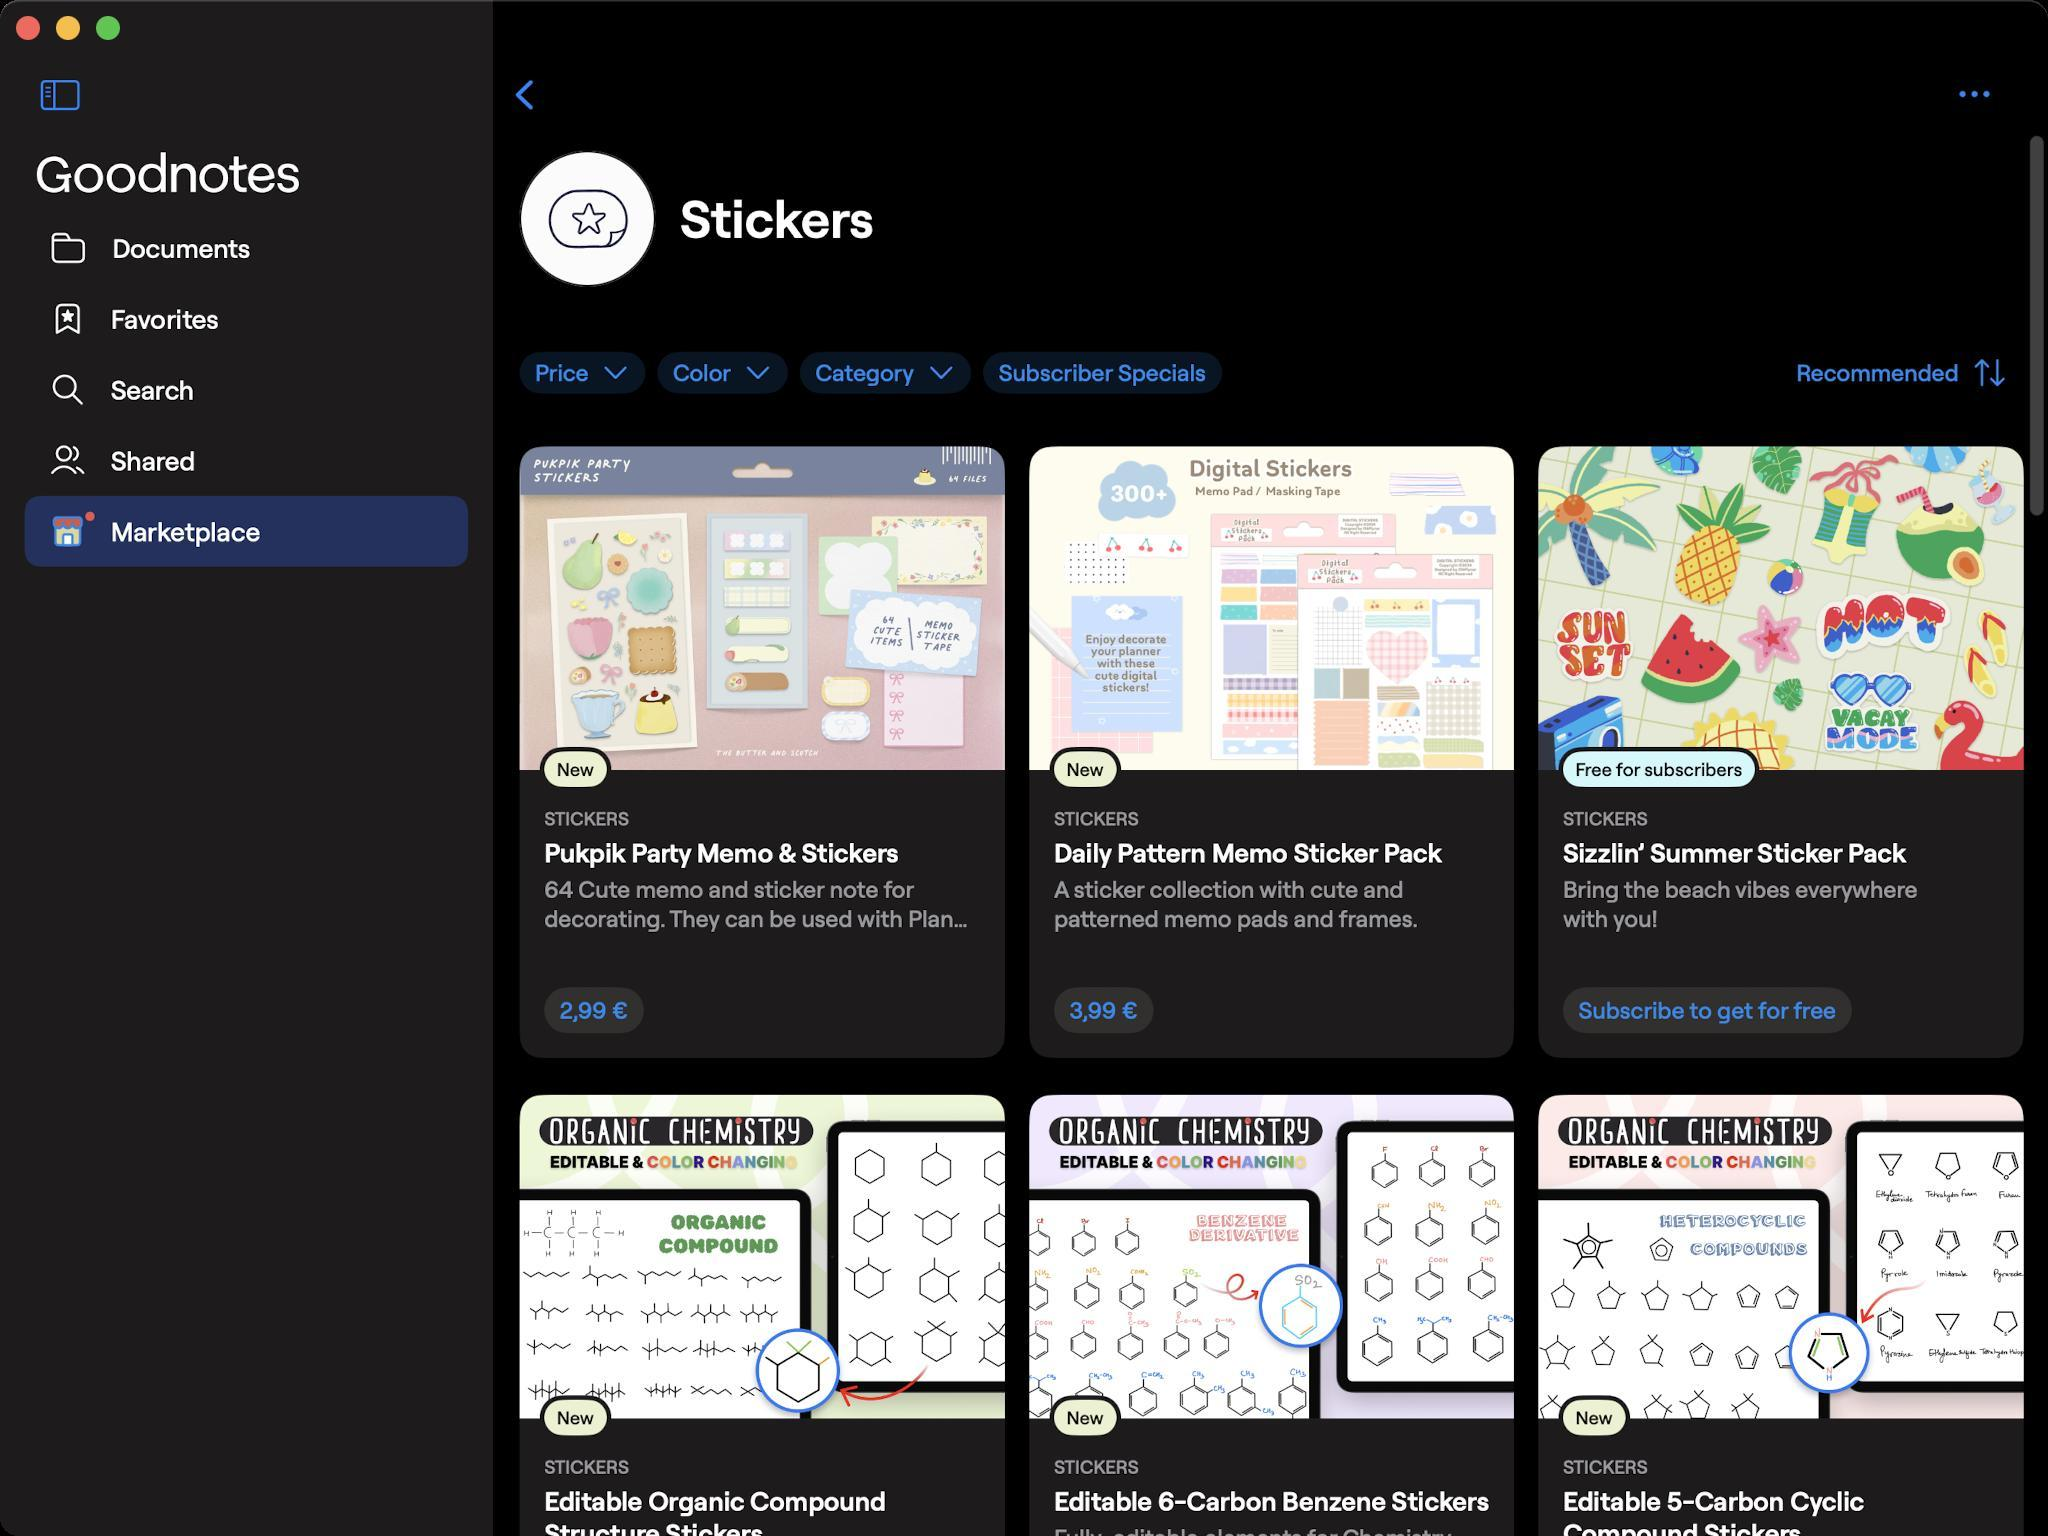
Accessibility tree:
{"name": "Search", "role": "AXWindow", "description": null, "role_description": "standard window", "value": null, "position": "352.00;95.00", "size": "1024;768", "children": [{"name": null, "role": "AXGroup", "description": null, "role_description": "group", "value": null, "position": "0.00;0.00", "size": "1024;768", "children": [{"name": null, "role": "AXGroup", "description": null, "role_description": "group", "value": null, "position": "0.00;0.00", "size": "1024;28", "children": []}, {"name": null, "role": "AXGroup", "description": null, "role_description": "group", "value": null, "position": "0.00;0.00", "size": "1024;15", "children": []}, {"name": null, "role": "AXGroup", "description": null, "role_description": "group", "value": null, "position": "0.00;0.00", "size": "1024;768", "children": [{"name": null, "role": "AXGroup", "description": null, "role_description": "group", "value": null, "position": "-77.00;0.00", "size": "323;768", "children": [{"name": null, "role": "AXGroup", "description": null, "role_description": "Nav bar", "value": null, "position": "-77.00;27.72", "size": "323;38", "children": [{"name": null, "role": "AXButton", "description": "Hide Sidebar", "role_description": "button", "value": null, "position": "10.01;30.03", "size": "40;34", "children": []}]}, {"name": null, "role": "AXGroup", "description": null, "role_description": "group", "value": null, "position": "-77.00;0.00", "size": "323;768", "children": [{"name": null, "role": "AXGroup", "description": null, "role_description": "group", "value": null, "position": "-77.00;0.00", "size": "323;768", "children": [{"name": null, "role": "AXGroup", "description": null, "role_description": "collection", "value": null, "position": "0.00;66.22", "size": "246;702", "children": [{"name": null, "role": "AXStaticText", "description": "Documents", "role_description": "text", "value": null, "position": "12.32;106.26", "size": "222;35", "children": []}, {"name": null, "role": "AXStaticText", "description": "Favorites", "role_description": "text", "value": null, "position": "12.32;141.68", "size": "222;35", "children": []}, {"name": null, "role": "AXStaticText", "description": "Search", "role_description": "text", "value": null, "position": "12.32;177.10", "size": "222;35", "children": []}, {"name": null, "role": "AXStaticText", "description": "Shared", "role_description": "text", "value": null, "position": "12.32;212.52", "size": "222;35", "children": []}, {"name": null, "role": "AXStaticText", "description": "Marketplace", "role_description": "text", "value": null, "position": "12.32;247.94", "size": "222;35", "children": []}]}]}]}]}, {"name": null, "role": "AXSplitter", "description": null, "role_description": "splitter", "value": 24.060150146484375, "position": "246.40;0.00", "size": "1;768", "children": []}, {"name": null, "role": "AXGroup", "description": null, "role_description": "Nav bar", "value": null, "position": "247.56;27.72", "size": "777;38", "children": [{"name": null, "role": "AXButton", "description": "Marketplace", "role_description": "back button", "value": null, "position": "247.56;30.03", "size": "34;34", "children": []}, {"name": null, "role": "AXButton", "description": "More", "role_description": "button", "value": null, "position": "959.81;28.49", "size": "49;37", "children": []}]}, {"name": null, "role": "AXGroup", "description": null, "role_description": "group", "value": null, "position": "247.56;0.00", "size": "777;768", "children": [{"name": null, "role": "AXGroup", "description": null, "role_description": "group", "value": null, "position": "247.56;0.00", "size": "777;768", "children": [{"name": null, "role": "AXGroup", "description": null, "role_description": "group", "value": null, "position": "247.56;0.00", "size": "777;768", "children": [{"name": null, "role": "AXGroup", "description": null, "role_description": "group", "value": null, "position": "247.56;66.22", "size": "777;2732", "children": [{"name": null, "role": "AXImage", "description": null, "role_description": "image", "value": null, "position": "259.88;75.46", "size": "68;68", "children": []}, {"name": null, "role": "AXStaticText", "description": "Stickers", "role_description": "text", "value": null, "position": "339.95;92.78", "size": "97;33", "children": []}, {"name": null, "role": "AXStaticText", "description": "Price", "role_description": "text", "value": null, "position": "267.58;179.02", "size": "27;15", "children": []}, {"name": null, "role": "AXImage", "description": "Go Down", "role_description": "image", "value": null, "position": "302.23;183.26", "size": "11;7", "children": []}, {"name": null, "role": "AXStaticText", "description": "Color", "role_description": "text", "value": null, "position": "336.49;179.02", "size": "29;15", "children": []}, {"name": null, "role": "AXImage", "description": "Go Down", "role_description": "image", "value": null, "position": "373.45;183.26", "size": "11;7", "children": []}, {"name": null, "role": "AXStaticText", "description": "Category", "role_description": "text", "value": null, "position": "407.72;179.02", "size": "50;15", "children": []}, {"name": null, "role": "AXImage", "description": "Go Down", "role_description": "image", "value": null, "position": "465.08;183.26", "size": "11;7", "children": []}, {"name": null, "role": "AXStaticText", "description": "Subscriber Specials", "role_description": "text", "value": null, "position": "499.35;179.02", "size": "104;15", "children": []}, {"name": null, "role": "AXStaticText", "description": "Recommended", "role_description": "text", "value": null, "position": "898.20;179.02", "size": "81;15", "children": []}, {"name": null, "role": "AXImage", "description": "arrows/switch-vertical-01", "role_description": "image", "value": null, "position": "985.60;177.10", "size": "18;18", "children": []}, {"name": null, "role": "AXGroup", "description": null, "role_description": "group", "value": null, "position": "259.88;223.30", "size": "752;1267", "children": [{"name": null, "role": "AXImage", "description": null, "role_description": "image", "value": null, "position": "259.88;223.30", "size": "243;162", "children": []}, {"name": null, "role": "AXStaticText", "description": "New", "role_description": "text", "value": null, "position": "278.36;378.75", "size": "19;12", "children": []}, {"name": null, "role": "AXImage", "description": null, "role_description": "image", "value": null, "position": "514.75;223.30", "size": "242;162", "children": []}, {"name": null, "role": "AXStaticText", "description": "New", "role_description": "text", "value": null, "position": "533.10;378.75", "size": "19;12", "children": []}, {"name": null, "role": "AXImage", "description": null, "role_description": "image", "value": null, "position": "769.23;223.30", "size": "243;162", "children": []}, {"name": null, "role": "AXStaticText", "description": "Free for subscribers", "role_description": "text", "value": null, "position": "787.84;378.75", "size": "84;12", "children": []}, {"name": null, "role": "AXStaticText", "description": "STICKERS", "role_description": "text", "value": null, "position": "272.19;403.39", "size": "43;12", "children": []}, {"name": null, "role": "AXStaticText", "description": "STICKERS", "role_description": "text", "value": null, "position": "526.94;403.39", "size": "43;12", "children": []}, {"name": null, "role": "AXStaticText", "description": "STICKERS", "role_description": "text", "value": null, "position": "781.68;403.39", "size": "43;12", "children": []}, {"name": null, "role": "AXStaticText", "description": "Pukpik Party Memo & Stickers", "role_description": "text", "value": null, "position": "272.19;418.02", "size": "177;16", "children": []}, {"name": null, "role": "AXStaticText", "description": "Daily Pattern Memo Sticker Pack", "role_description": "text", "value": null, "position": "526.94;418.02", "size": "194;16", "children": []}, {"name": null, "role": "AXStaticText", "description": "Sizzlin’ Summer Sticker Pack", "role_description": "text", "value": null, "position": "781.68;418.02", "size": "172;16", "children": []}, {"name": null, "role": "AXStaticText", "description": "64 Cute memo and sticker note for decorating. They can be used with Planner or other notes. ", "role_description": "text", "value": null, "position": "272.19;437.27", "size": "212;29", "children": []}, {"name": null, "role": "AXStaticText", "description": "A sticker collection with cute and patterned memo pads and frames.", "role_description": "text", "value": null, "position": "526.94;437.27", "size": "182;29", "children": []}, {"name": null, "role": "AXStaticText", "description": "Bring the beach vibes everywhere with you!", "role_description": "text", "value": null, "position": "781.68;437.27", "size": "180;29", "children": []}, {"name": null, "role": "AXButton", "description": "2,99 €", "role_description": "button", "value": null, "position": "272.19;493.57", "size": "50;23", "children": []}, {"name": null, "role": "AXButton", "description": "3,99 €", "role_description": "button", "value": null, "position": "527.07;493.57", "size": "50;23", "children": []}, {"name": null, "role": "AXButton", "description": "Subscribe to get for free", "role_description": "button", "value": null, "position": "781.55;493.57", "size": "144;23", "children": []}, {"name": null, "role": "AXImage", "description": null, "role_description": "image", "value": null, "position": "259.88;547.47", "size": "243;162", "children": []}, {"name": null, "role": "AXStaticText", "description": "New", "role_description": "text", "value": null, "position": "278.36;702.92", "size": "19;12", "children": []}, {"name": null, "role": "AXImage", "description": null, "role_description": "image", "value": null, "position": "514.75;547.47", "size": "242;162", "children": []}, {"name": null, "role": "AXStaticText", "description": "New", "role_description": "text", "value": null, "position": "533.03;702.92", "size": "19;12", "children": []}, {"name": null, "role": "AXImage", "description": null, "role_description": "image", "value": null, "position": "769.23;547.47", "size": "243;162", "children": []}, {"name": null, "role": "AXStaticText", "description": "New", "role_description": "text", "value": null, "position": "787.84;702.92", "size": "19;12", "children": []}, {"name": null, "role": "AXStaticText", "description": "STICKERS", "role_description": "text", "value": null, "position": "272.19;727.56", "size": "43;12", "children": []}, {"name": null, "role": "AXStaticText", "description": "STICKERS", "role_description": "text", "value": null, "position": "526.87;727.56", "size": "43;12", "children": []}, {"name": null, "role": "AXStaticText", "description": "STICKERS", "role_description": "text", "value": null, "position": "781.68;727.56", "size": "43;12", "children": []}, {"name": null, "role": "AXStaticText", "description": "Editable Organic Compound Structure Stickers", "role_description": "text", "value": null, "position": "272.19;742.19", "size": "174;32", "children": []}, {"name": null, "role": "AXStaticText", "description": "Editable 6-Carbon Benzene Stickers", "role_description": "text", "value": null, "position": "526.87;742.19", "size": "218;16", "children": []}, {"name": null, "role": "AXStaticText", "description": "Fully-editable elements for Chemistry", "role_description": "text", "value": null, "position": "526.87;761.44", "size": "199;15", "children": []}, {"name": null, "role": "AXStaticText", "description": "Editable 5-Carbon Cyclic Compound Stickers", "role_description": "text", "value": null, "position": "781.68;742.19", "size": "154;32", "children": []}, {"name": null, "role": "AXStaticText", "description": "Fully-editable elements for Chemistry", "role_description": "text", "value": null, "position": "272.19;777.61", "size": "199;15", "children": []}, {"name": null, "role": "AXStaticText", "description": "Fully-editable elements for Chemistry", "role_description": "text", "value": null, "position": "781.68;777.61", "size": "199;15", "children": []}, {"name": null, "role": "AXButton", "description": "5,99 €", "role_description": "button", "value": null, "position": "272.19;817.74", "size": "50;23", "children": []}, {"name": null, "role": "AXButton", "description": "2,99 €", "role_description": "button", "value": null, "position": "527.07;817.74", "size": "50;23", "children": []}, {"name": null, "role": "AXButton", "description": "2,99 €", "role_description": "button", "value": null, "position": "781.55;817.74", "size": "50;23", "children": []}, {"name": null, "role": "AXImage", "description": null, "role_description": "image", "value": null, "position": "259.88;871.64", "size": "243;162", "children": []}, {"name": null, "role": "AXStaticText", "description": "Free for subscribers", "role_description": "text", "value": null, "position": "278.36;1027.09", "size": "84;12", "children": []}, {"name": null, "role": "AXImage", "description": null, "role_description": "image", "value": null, "position": "514.75;871.64", "size": "242;162", "children": []}, {"name": null, "role": "AXImage", "description": null, "role_description": "image", "value": null, "position": "769.23;871.64", "size": "243;162", "children": []}, {"name": null, "role": "AXStaticText", "description": "Free for subscribers", "role_description": "text", "value": null, "position": "787.84;1027.09", "size": "84;12", "children": []}, {"name": null, "role": "AXStaticText", "description": "STICKERS", "role_description": "text", "value": null, "position": "272.19;1051.73", "size": "43;12", "children": []}, {"name": null, "role": "AXStaticText", "description": "STICKERS", "role_description": "text", "value": null, "position": "526.94;1051.73", "size": "43;12", "children": []}, {"name": null, "role": "AXStaticText", "description": "STICKERS", "role_description": "text", "value": null, "position": "781.68;1051.73", "size": "43;12", "children": []}, {"name": null, "role": "AXStaticText", "description": "Editable Reaction Arrows Stickers", "role_description": "text", "value": null, "position": "272.19;1066.36", "size": "202;16", "children": []}, {"name": null, "role": "AXStaticText", "description": "Daily Essential Sticker Pack", "role_description": "text", "value": null, "position": "526.94;1066.36", "size": "162;16", "children": []}, {"name": null, "role": "AXStaticText", "description": "Passport Stamp Travel Stickers", "role_description": "text", "value": null, "position": "781.68;1066.36", "size": "183;16", "children": []}, {"name": null, "role": "AXStaticText", "description": "Fully-editable elements for Organic Chemistry", "role_description": "text", "value": null, "position": "272.19;1085.61", "size": "144;29", "children": []}, {"name": null, "role": "AXStaticText", "description": "Create and use 165 memo stickers in 7 different colors in your style!", "role_description": "text", "value": null, "position": "526.94;1085.61", "size": "204;29", "children": []}, {"name": null, "role": "AXStaticText", "description": "70 customizable stamps perfect for your global adventures", "role_description": "text", "value": null, "position": "781.68;1085.61", "size": "215;29", "children": []}, {"name": null, "role": "AXButton", "description": "Subscribe to get for free", "role_description": "button", "value": null, "position": "272.19;1141.91", "size": "144;23", "children": []}, {"name": null, "role": "AXButton", "description": "3,99 €", "role_description": "button", "value": null, "position": "527.07;1141.91", "size": "50;23", "children": []}, {"name": null, "role": "AXButton", "description": "Subscribe to get for free", "role_description": "button", "value": null, "position": "781.55;1141.91", "size": "144;23", "children": []}, {"name": null, "role": "AXImage", "description": null, "role_description": "image", "value": null, "position": "259.88;1194.65", "size": "243;164", "children": []}, {"name": null, "role": "AXImage", "description": null, "role_description": "image", "value": null, "position": "514.75;1195.04", "size": "242;162", "children": []}, {"name": null, "role": "AXImage", "description": null, "role_description": "image", "value": null, "position": "769.23;1195.81", "size": "243;162", "children": []}, {"name": null, "role": "AXStaticText", "description": "STICKERS", "role_description": "text", "value": null, "position": "272.19;1375.90", "size": "43;12", "children": []}, {"name": null, "role": "AXStaticText", "description": "STICKERS", "role_description": "text", "value": null, "position": "526.94;1375.18", "size": "43;12", "children": []}, {"name": null, "role": "AXStaticText", "description": "STICKERS", "role_description": "text", "value": null, "position": "781.68;1375.90", "size": "43;12", "children": []}, {"name": null, "role": "AXStaticText", "description": "Flower Power Stickers", "role_description": "text", "value": null, "position": "272.19;1390.53", "size": "132;16", "children": []}, {"name": null, "role": "AXStaticText", "description": "Bringing back the 60s", "role_description": "text", "value": null, "position": "272.19;1409.78", "size": "116;15", "children": []}, {"name": null, "role": "AXStaticText", "description": "Colorful Memo Decoration Sticker Pack", "role_description": "text", "value": null, "position": "526.94;1389.81", "size": "162;32", "children": []}, {"name": null, "role": "AXStaticText", "description": "Pastel Daily illustration Sticker Pack", "role_description": "text", "value": null, "position": "781.68;1390.53", "size": "213;16", "children": []}, {"name": null, "role": "AXStaticText", "description": "A collection of illustrated stickers for daily use.", "role_description": "text", "value": null, "position": "781.68;1409.78", "size": "195;29", "children": []}, {"name": null, "role": "AXStaticText", "description": "A sticker collection with versatile memo pads and frames.", "role_description": "text", "value": null, "position": "526.94;1425.23", "size": "211;29", "children": []}, {"name": null, "role": "AXButton", "description": "0,99 €", "role_description": "button", "value": null, "position": "272.19;1466.08", "size": "50;23", "children": []}, {"name": null, "role": "AXButton", "description": "1,99 €", "role_description": "button", "value": null, "position": "527.07;1466.85", "size": "47;23", "children": []}, {"name": null, "role": "AXButton", "description": "1,99 €", "role_description": "button", "value": null, "position": "781.55;1466.08", "size": "47;23", "children": []}]}]}]}, {"name": null, "role": "AXButton", "description": null, "role_description": "button", "value": null, "position": "635.83;417.34", "size": "0;0", "children": []}]}]}]}]}, {"name": null, "role": "AXButton", "description": null, "role_description": "close button", "value": null, "position": "7.00;6.00", "size": "14;16", "children": []}, {"name": null, "role": "AXButton", "description": null, "role_description": "full screen button", "value": null, "position": "47.00;6.00", "size": "14;16", "children": [{"name": null, "role": "AXGroup", "description": null, "role_description": "group", "value": null, "position": "47.00;6.00", "size": "14;16", "children": [{"name": null, "role": "AXGroup", "description": null, "role_description": "group", "value": null, "position": "47.00;6.00", "size": "14;16", "children": []}]}]}, {"name": null, "role": "AXButton", "description": null, "role_description": "minimize button", "value": null, "position": "27.00;6.00", "size": "14;16", "children": []}]}